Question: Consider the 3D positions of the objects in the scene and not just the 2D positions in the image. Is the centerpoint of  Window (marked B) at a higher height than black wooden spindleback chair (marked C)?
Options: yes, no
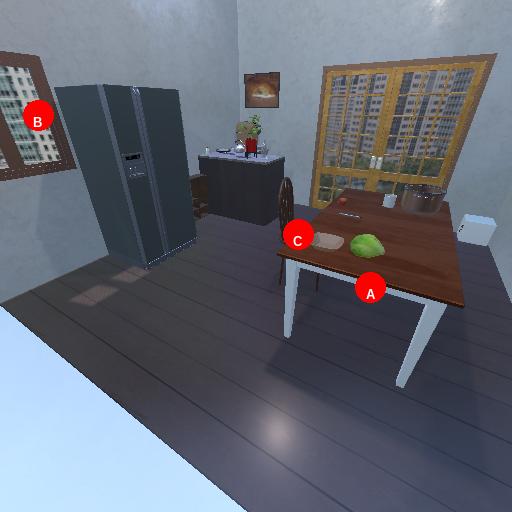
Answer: yes